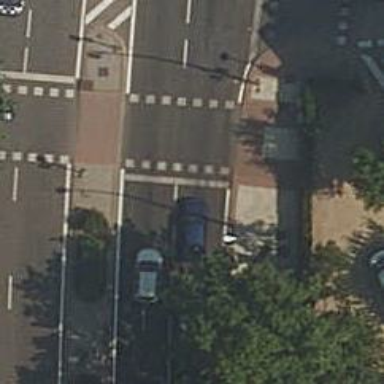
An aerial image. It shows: Traffic signals at road crossing.